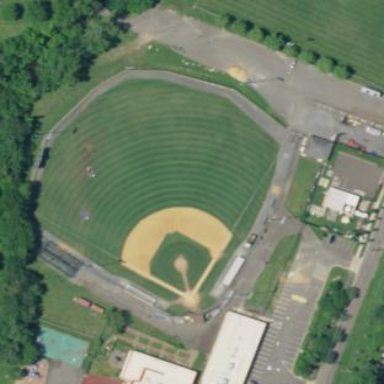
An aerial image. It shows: Baseball pitch for leisure and sports activities.